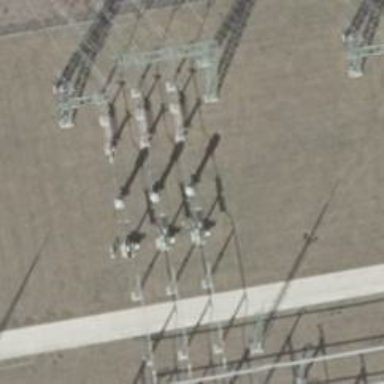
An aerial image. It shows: Power line with 3 cables. It is situated in bay.